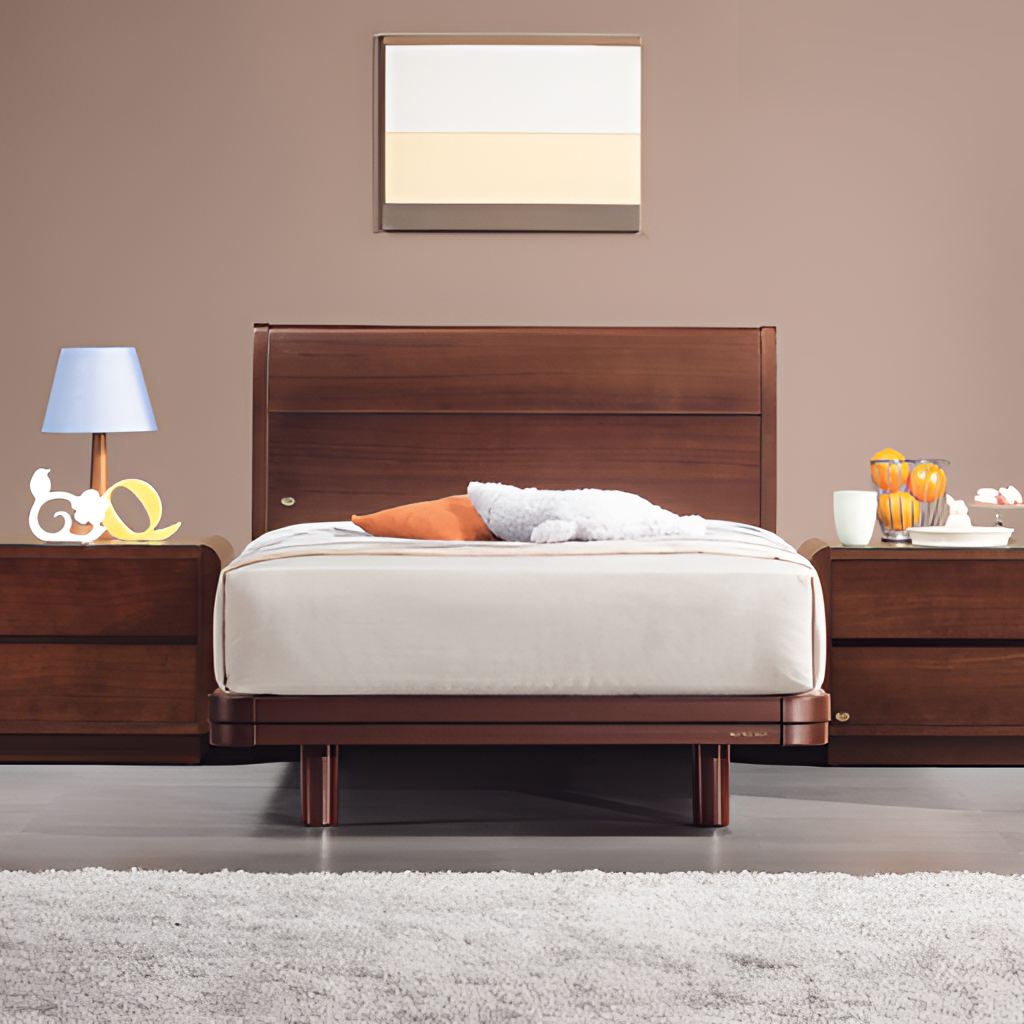
bedroom, wood bed, wood flooring, with plank pattern, beige paint wallpaper, with solid pattern, contemporary